Field crop: tomato
Growth stage: 1
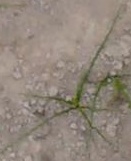
Species: cyperus